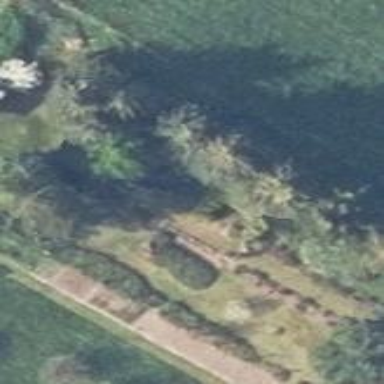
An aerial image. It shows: Graveyard surrounded by hedge.